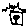
Label: flower